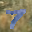
Label: 7